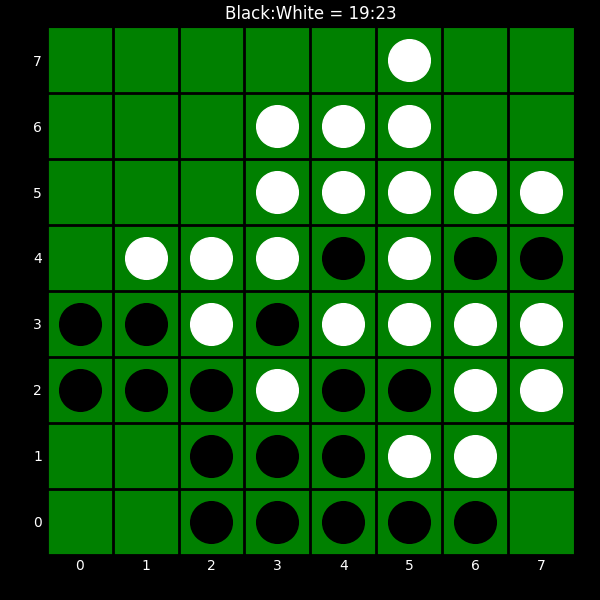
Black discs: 19
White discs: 23